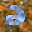
Label: 2